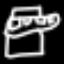
Label: airplane